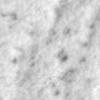
Label: no_change